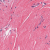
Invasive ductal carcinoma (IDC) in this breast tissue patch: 1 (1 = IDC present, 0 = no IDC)